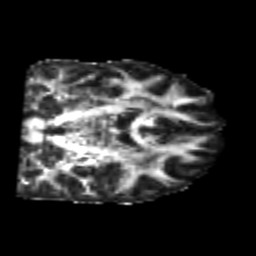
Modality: FA
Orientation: coronal
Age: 25
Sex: male
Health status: healthy
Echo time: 0.074 s